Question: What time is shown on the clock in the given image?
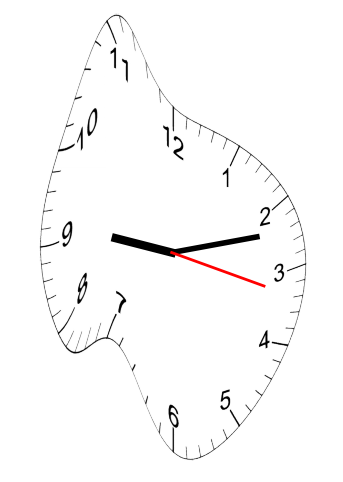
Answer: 09:12:17